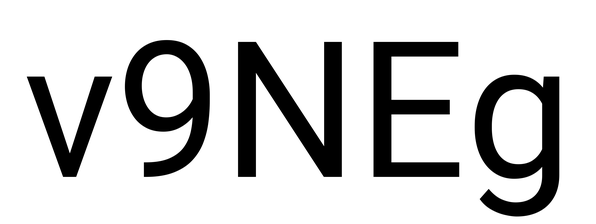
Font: Roboto_Regular